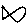
Label: fish